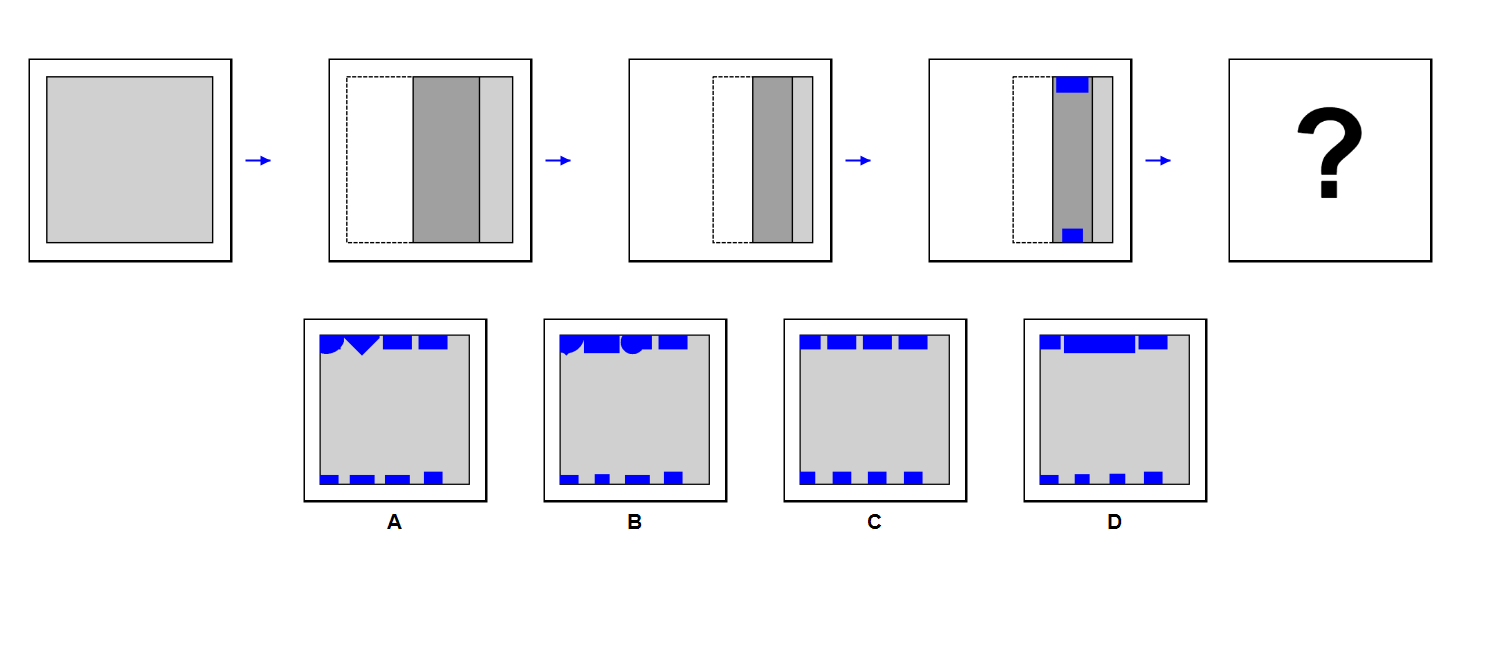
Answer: C